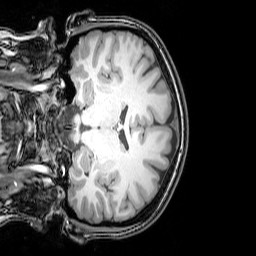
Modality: T1w
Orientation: coronal
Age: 23
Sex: female
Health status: healthy
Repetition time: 0.081 s
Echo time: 0.037 s